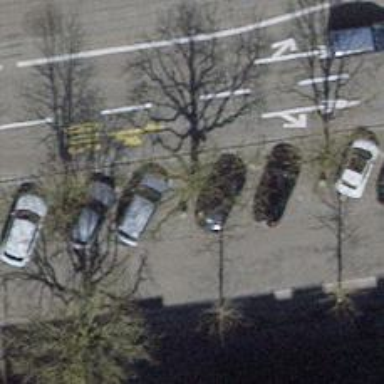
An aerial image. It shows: Tree-lined avenue.